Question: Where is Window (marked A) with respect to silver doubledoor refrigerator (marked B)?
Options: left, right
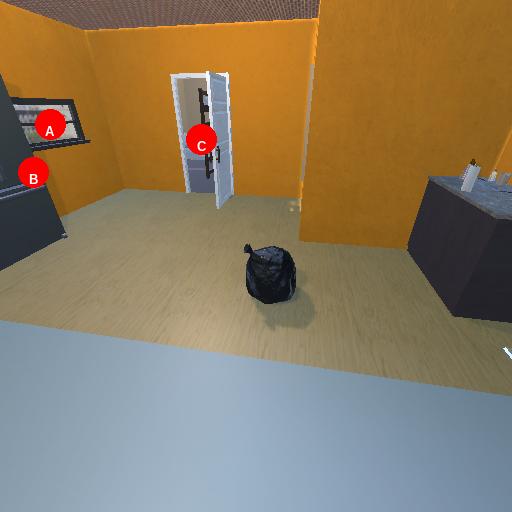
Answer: left